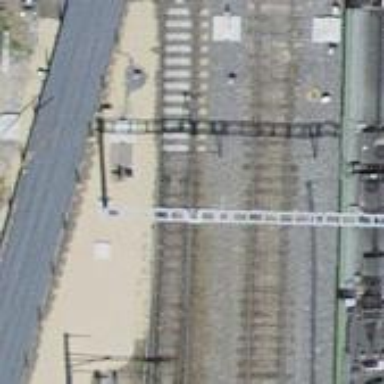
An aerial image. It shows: Railway switch.